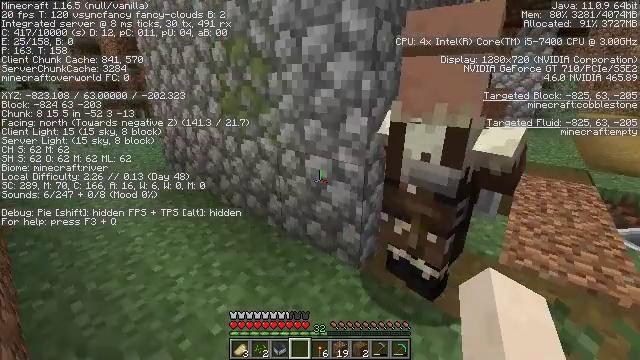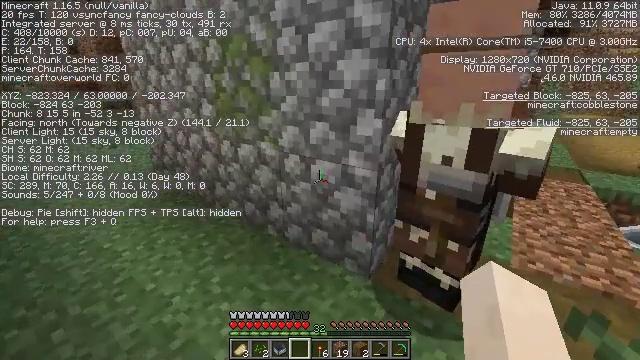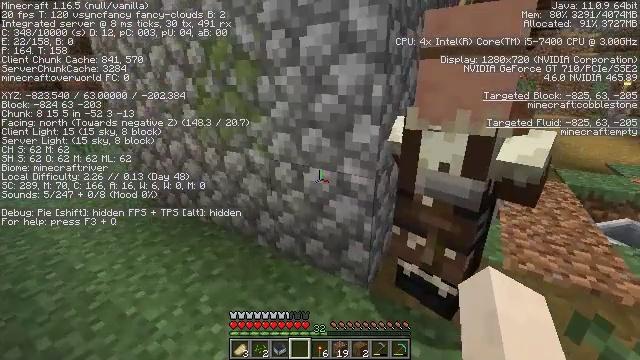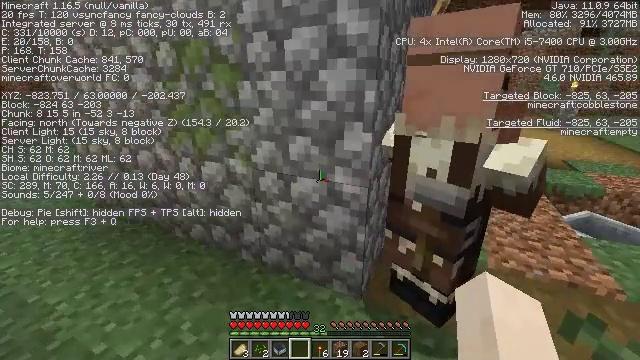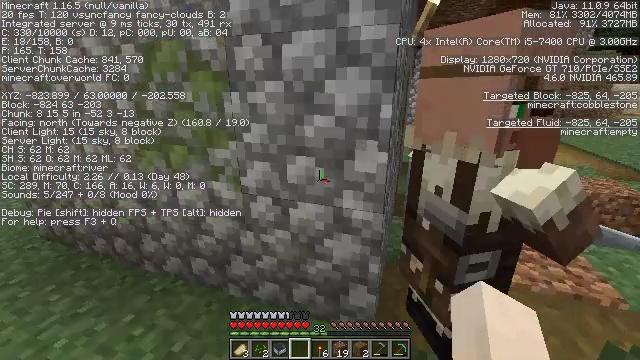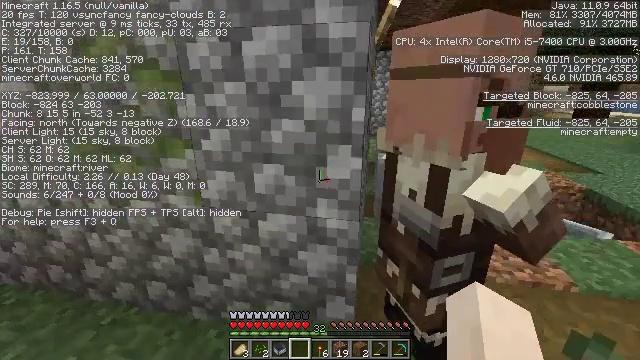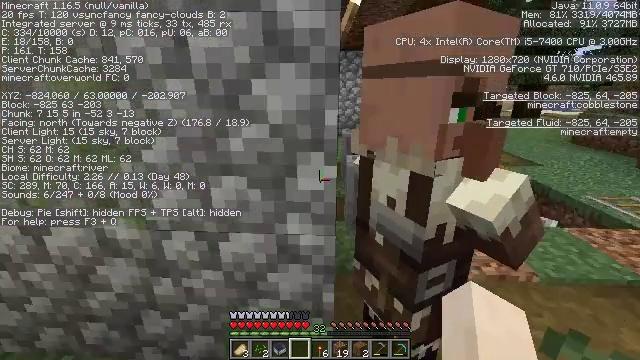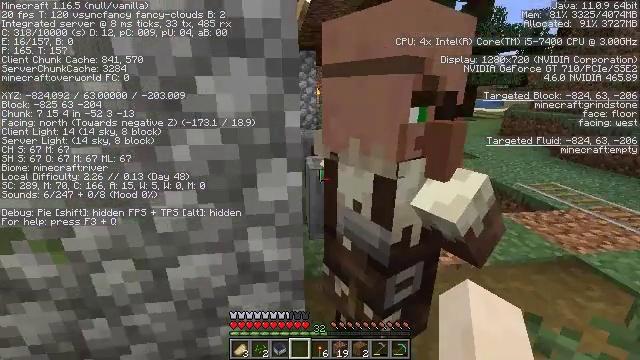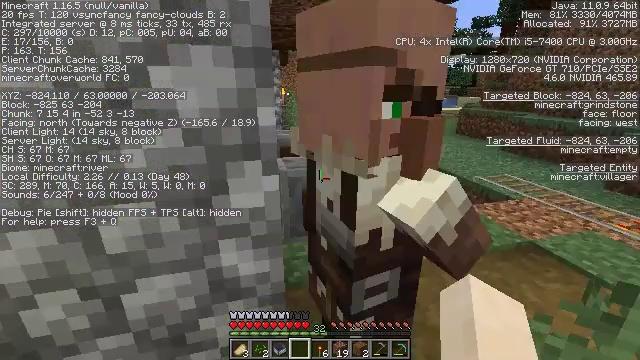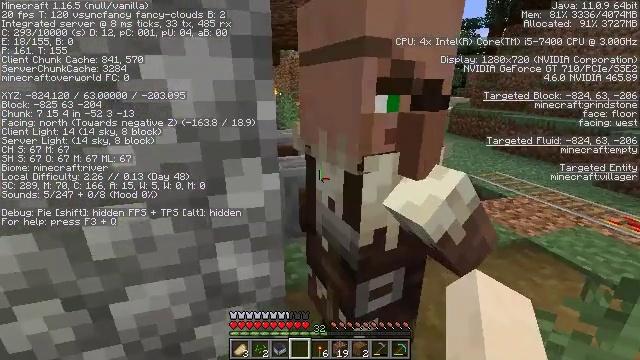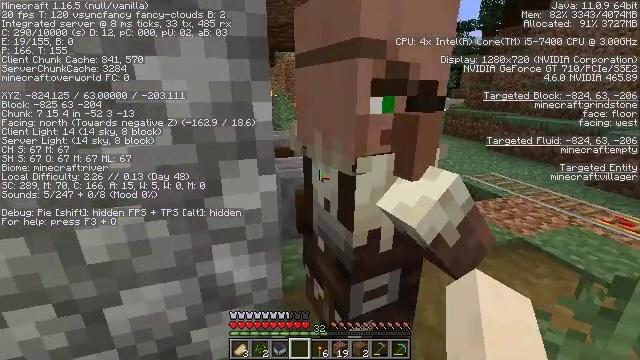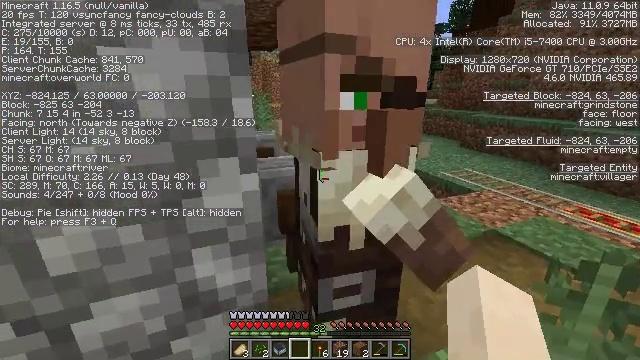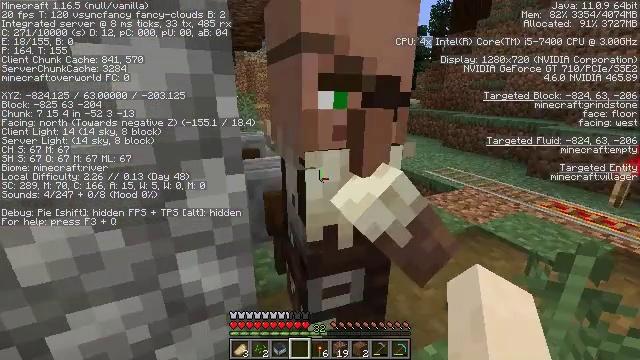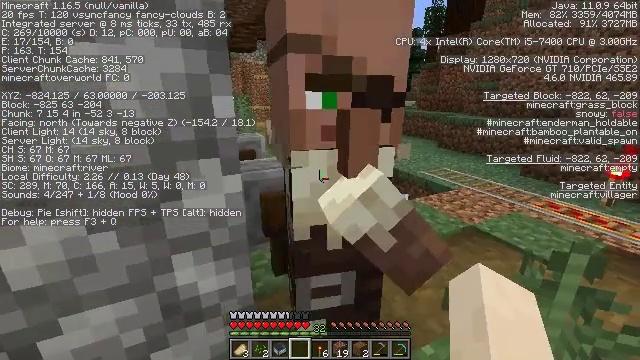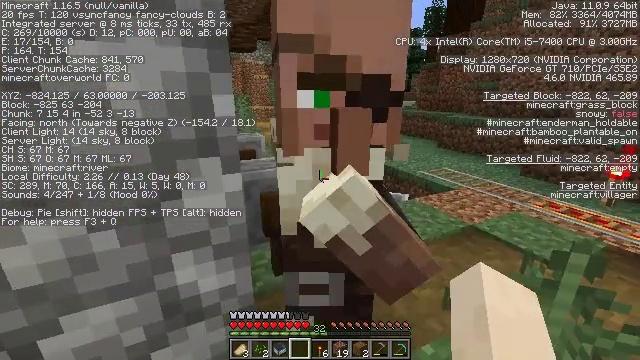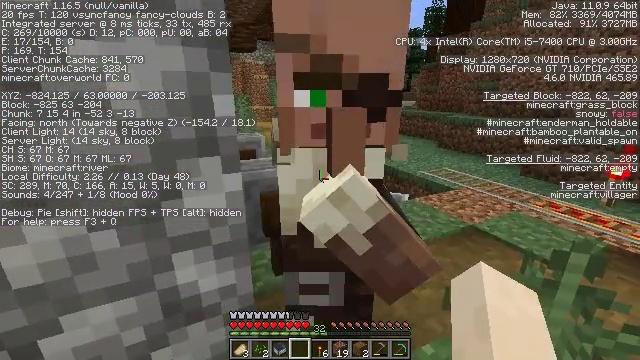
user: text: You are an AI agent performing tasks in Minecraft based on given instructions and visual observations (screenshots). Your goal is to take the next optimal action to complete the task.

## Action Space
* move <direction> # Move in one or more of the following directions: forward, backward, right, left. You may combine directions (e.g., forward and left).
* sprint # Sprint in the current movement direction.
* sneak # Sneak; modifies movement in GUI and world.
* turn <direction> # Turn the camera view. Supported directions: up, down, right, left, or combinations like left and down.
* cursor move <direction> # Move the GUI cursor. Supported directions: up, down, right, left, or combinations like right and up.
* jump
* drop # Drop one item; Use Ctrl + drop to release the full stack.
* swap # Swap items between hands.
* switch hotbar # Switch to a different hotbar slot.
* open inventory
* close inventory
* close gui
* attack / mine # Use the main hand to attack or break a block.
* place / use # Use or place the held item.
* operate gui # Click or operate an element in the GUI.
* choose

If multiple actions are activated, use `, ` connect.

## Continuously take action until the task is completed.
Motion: motion action
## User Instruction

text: Mine the grindstone block.
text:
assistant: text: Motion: move forward and move left, turn right
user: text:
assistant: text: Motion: move forward and move left, turn right
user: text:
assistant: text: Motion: move forward and move left, turn right
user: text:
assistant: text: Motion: move forward, turn right and up
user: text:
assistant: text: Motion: move forward, turn right
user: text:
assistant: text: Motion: move forward, turn right
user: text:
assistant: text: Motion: turn right
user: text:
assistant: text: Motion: turn right
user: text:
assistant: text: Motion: turn right
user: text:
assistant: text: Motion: no_op
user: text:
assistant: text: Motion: turn right
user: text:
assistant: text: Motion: turn right
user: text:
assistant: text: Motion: no_op
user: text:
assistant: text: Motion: no_op
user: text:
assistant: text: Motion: no_op
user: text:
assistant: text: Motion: move forward
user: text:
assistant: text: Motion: move forward
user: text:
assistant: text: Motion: move forward
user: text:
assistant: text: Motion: move forward
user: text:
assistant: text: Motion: move forward
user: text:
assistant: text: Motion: move forward
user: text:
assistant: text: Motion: no_op
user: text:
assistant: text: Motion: no_op
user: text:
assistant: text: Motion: no_op
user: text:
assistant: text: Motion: no_op
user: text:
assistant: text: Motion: no_op
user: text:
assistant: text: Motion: no_op
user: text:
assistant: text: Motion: no_op
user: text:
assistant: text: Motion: no_op
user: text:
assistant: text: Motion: no_op